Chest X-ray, PA view. Patient: 60 years old, sex F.
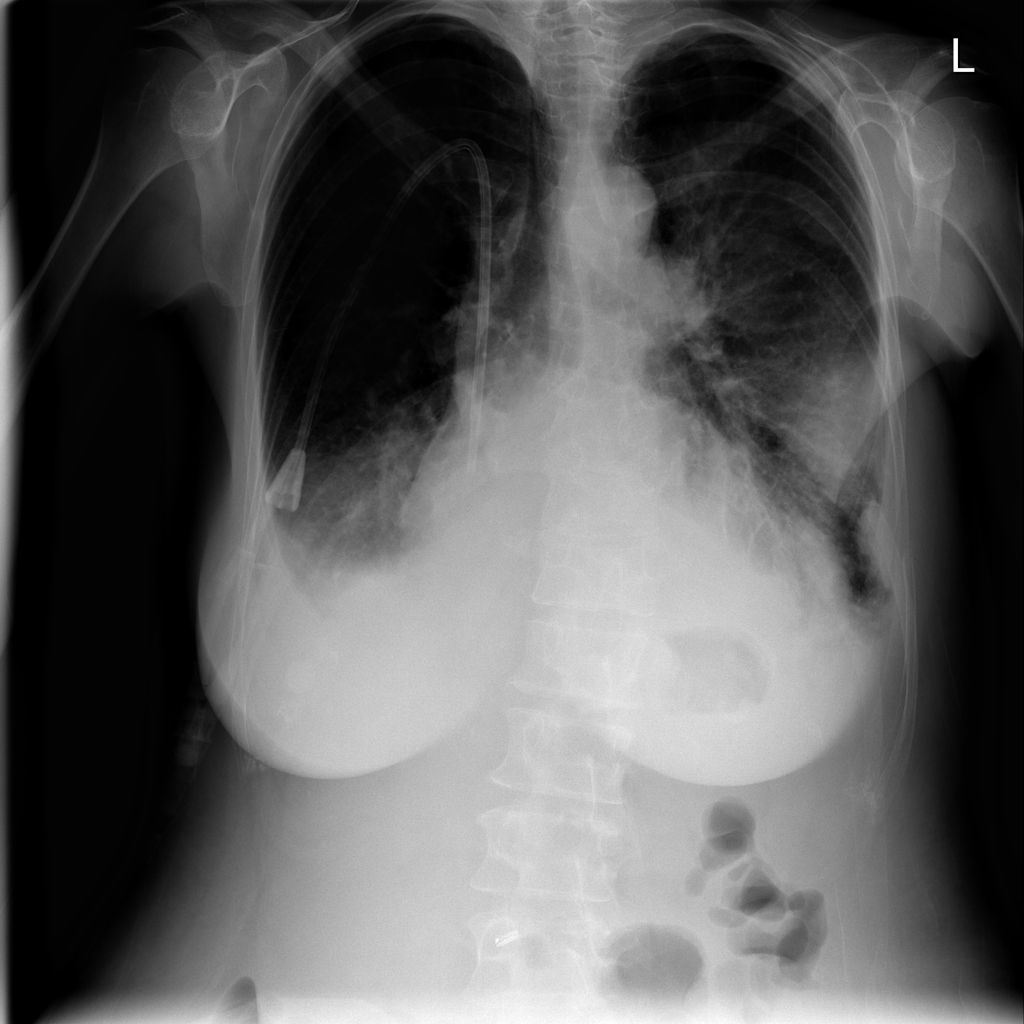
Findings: Consolidation, Effusion, Mass